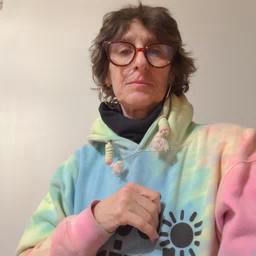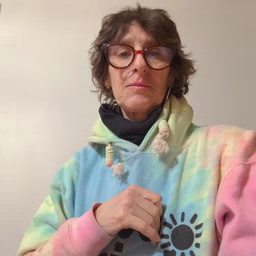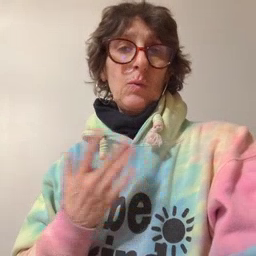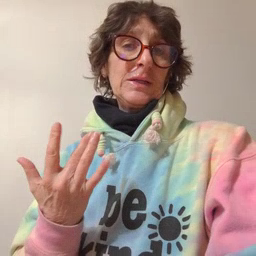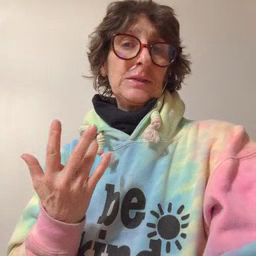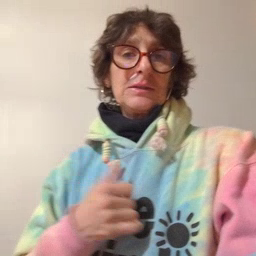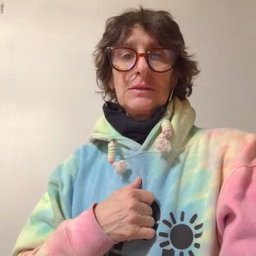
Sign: wait